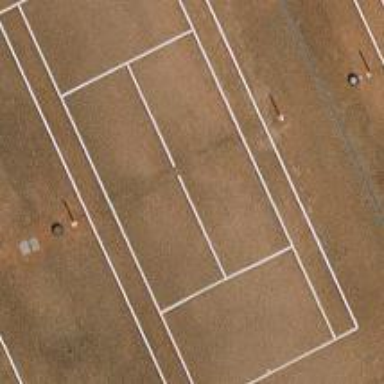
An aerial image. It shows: Clay tennis court on the leisure land pitch.